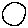
Label: circle